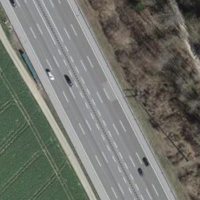
EUNIS habitat code: 57
Species observed at this site:
Corvus corone
Ardea alba
Anas platyrhynchos
Milvus milvus
Corvus frugilegus
Buteo buteo
Falco tinnunculus